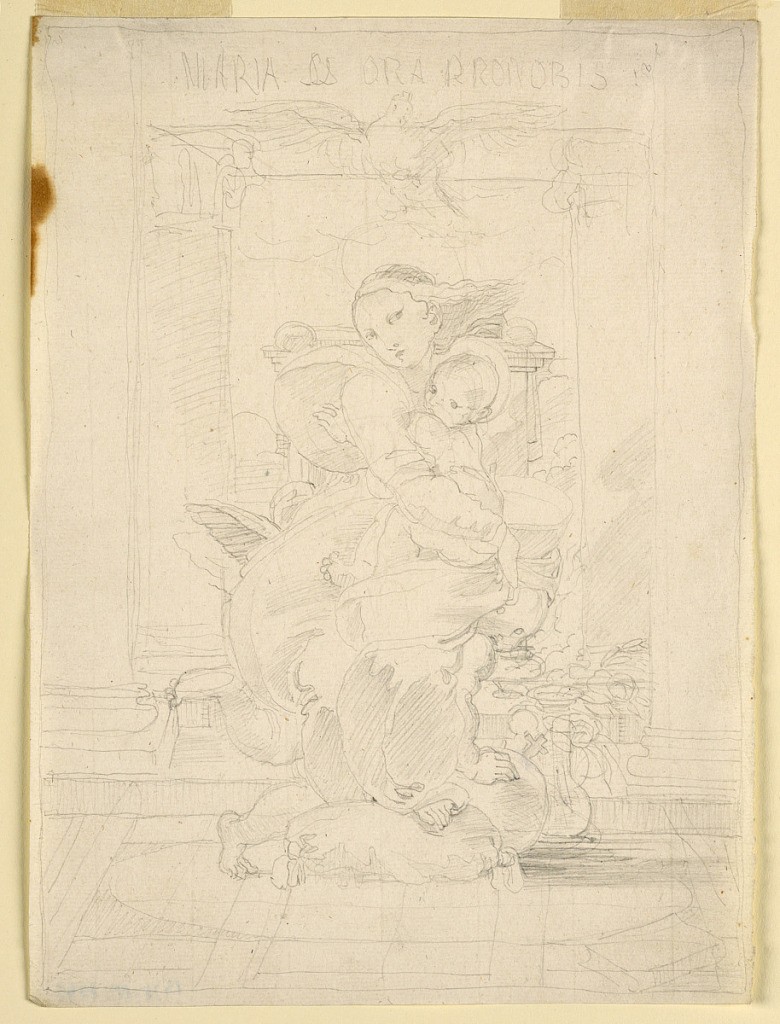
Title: The Virgin and Child Entrhoned, with the Holy Spirit
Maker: Fortunato Duranti, Italian, 1787 - 1863
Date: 1820–1850
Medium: Graphite, impressed lines on paper
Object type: Drawing
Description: The Virgin sits upon a throne between two columns. Her left foot rests upon a cushion, her right upon a floor of marble mosaics. An angel kneeling upon his right knee and placing his right hand upon a globe is supporting the legs of the Virgin upon which the Child sits. His body is turned toward her, his head seen frontally. The columns support a cover, with MARIA SS ORA PRO NOBIS inscribed in the front. The Dove of the Holy Spirit flies below the inscription. Behind the globe stands a vase with flowers and another vessel (incenser?). Framing line.